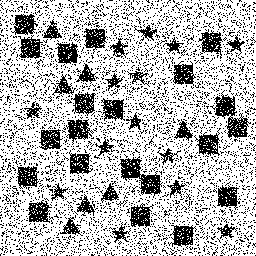
Squares: 21
Triangles: 7
Stars: 14
Total shapes: 42